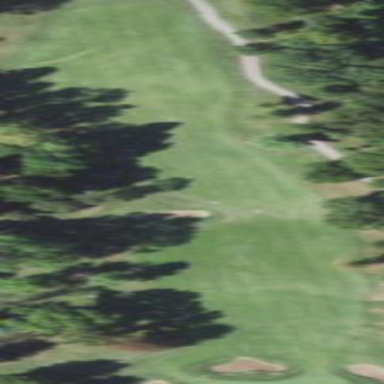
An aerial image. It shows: Golf fairway surrounded by grass.